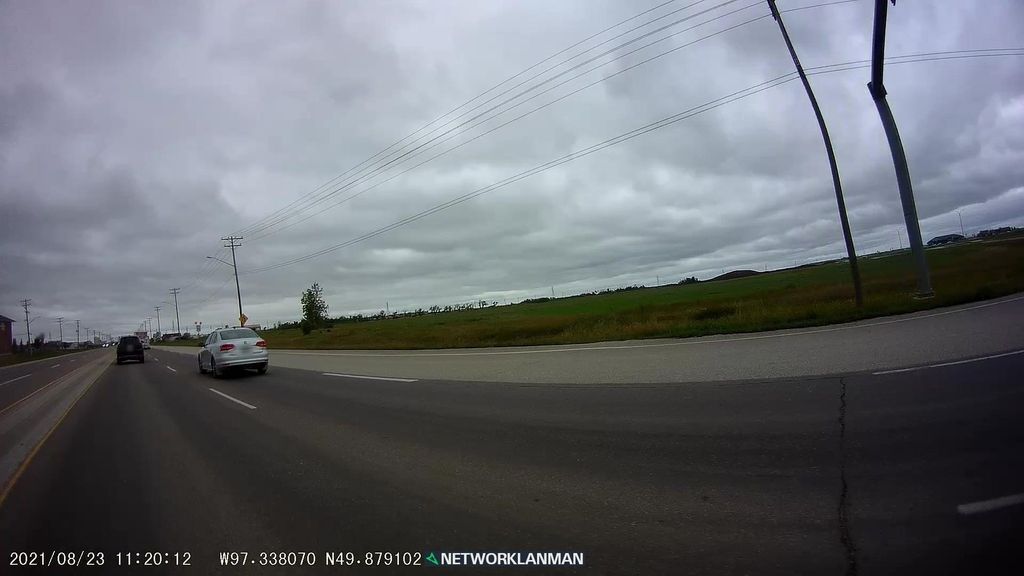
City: winnipeg